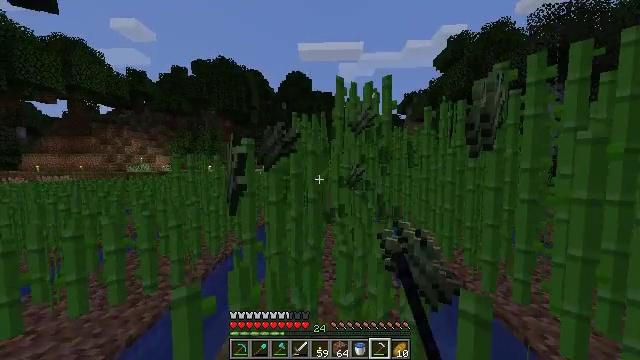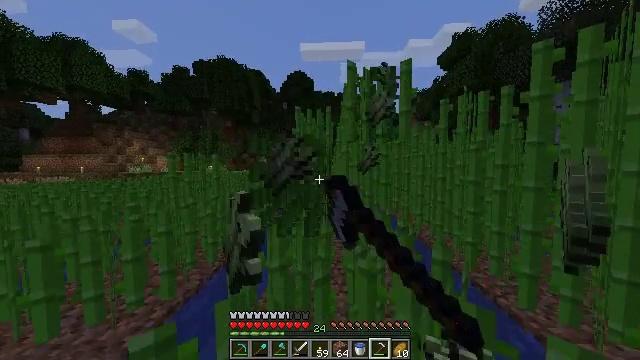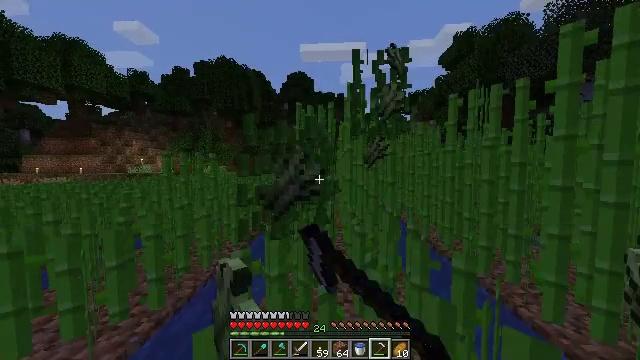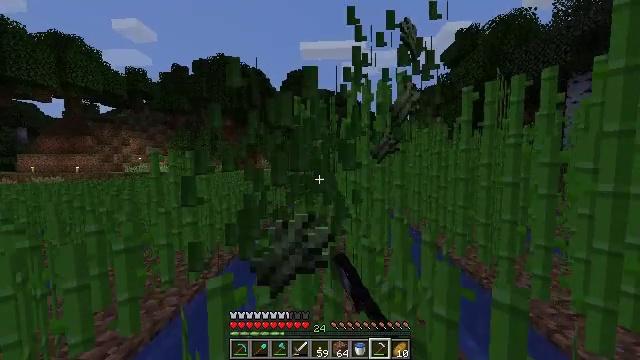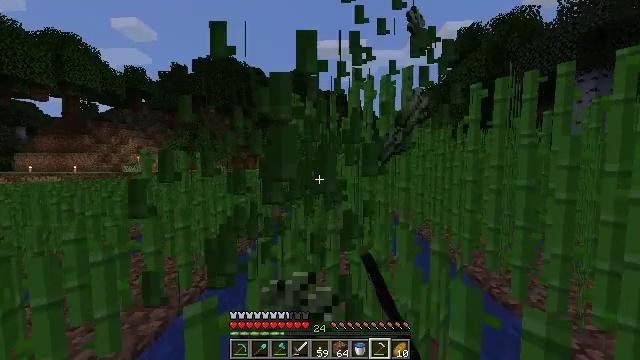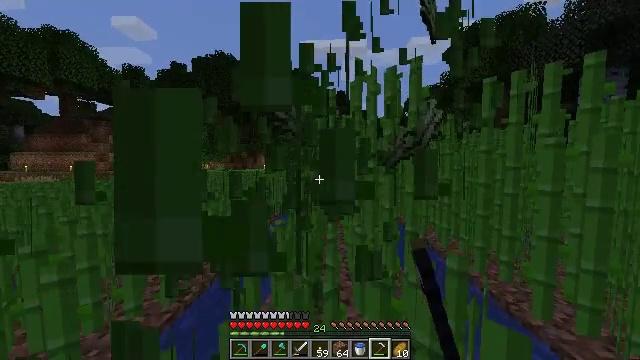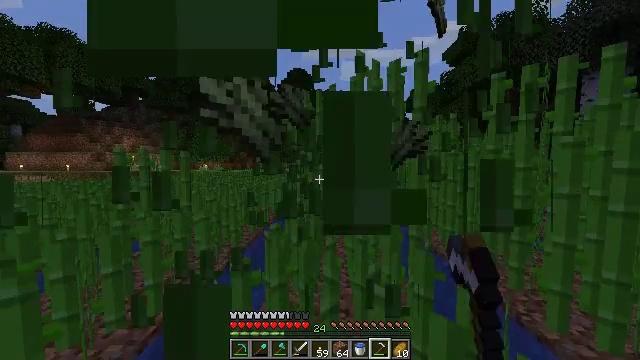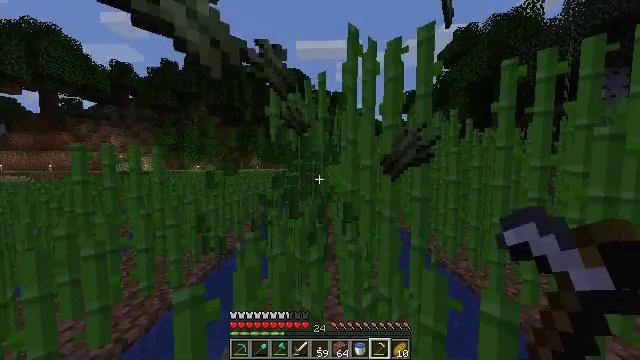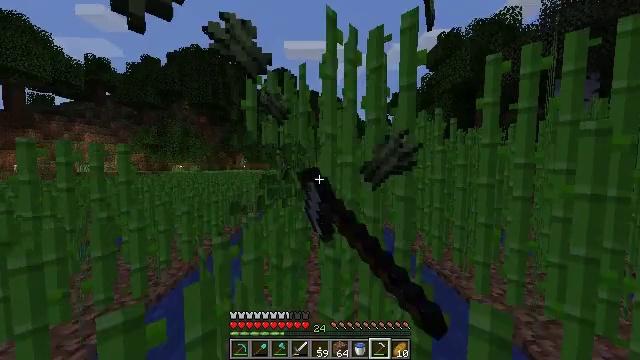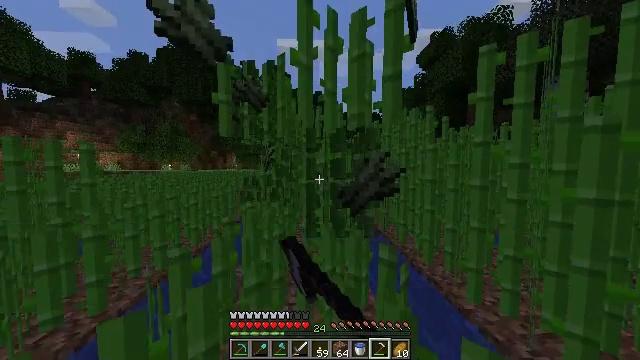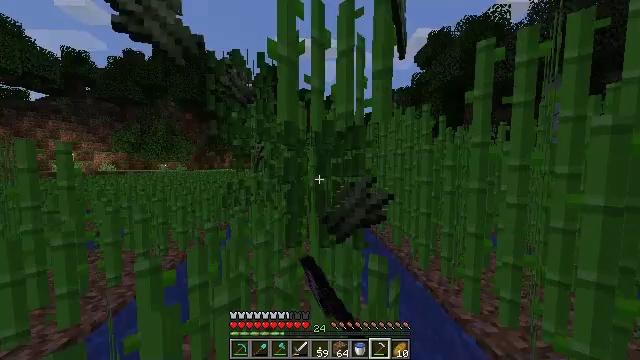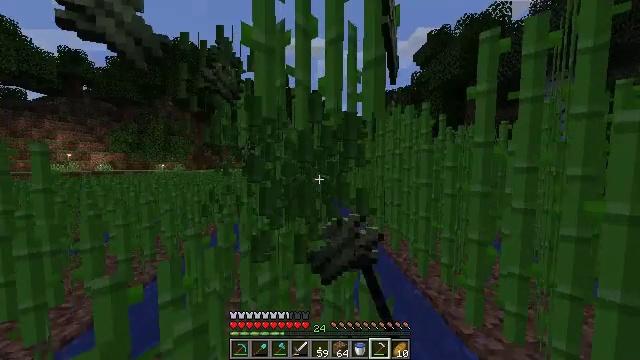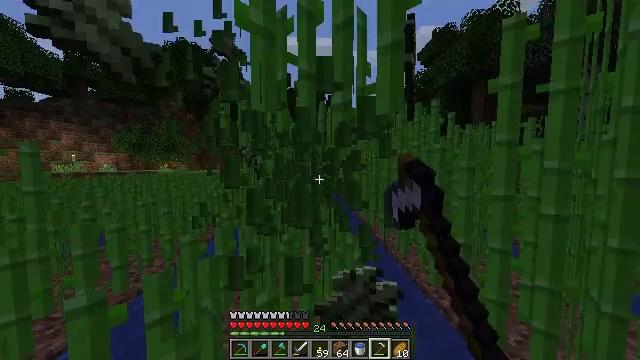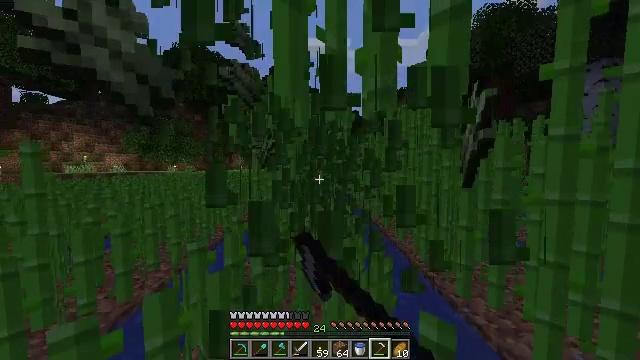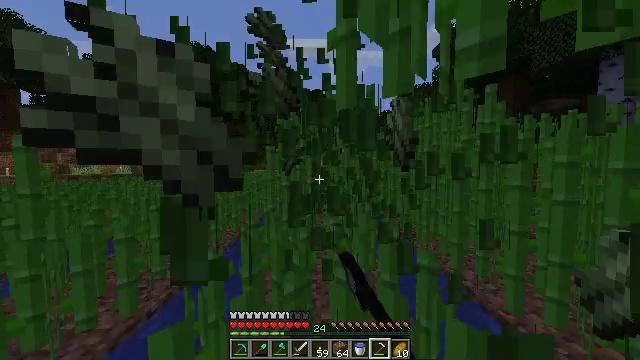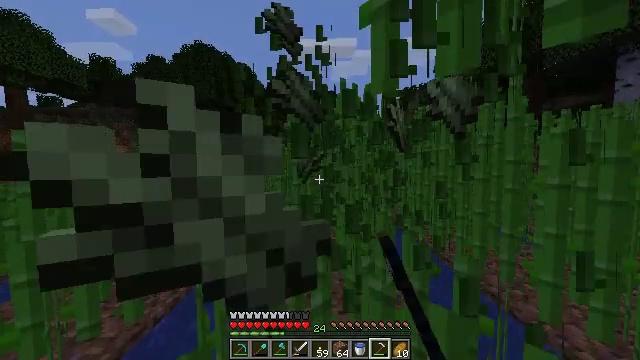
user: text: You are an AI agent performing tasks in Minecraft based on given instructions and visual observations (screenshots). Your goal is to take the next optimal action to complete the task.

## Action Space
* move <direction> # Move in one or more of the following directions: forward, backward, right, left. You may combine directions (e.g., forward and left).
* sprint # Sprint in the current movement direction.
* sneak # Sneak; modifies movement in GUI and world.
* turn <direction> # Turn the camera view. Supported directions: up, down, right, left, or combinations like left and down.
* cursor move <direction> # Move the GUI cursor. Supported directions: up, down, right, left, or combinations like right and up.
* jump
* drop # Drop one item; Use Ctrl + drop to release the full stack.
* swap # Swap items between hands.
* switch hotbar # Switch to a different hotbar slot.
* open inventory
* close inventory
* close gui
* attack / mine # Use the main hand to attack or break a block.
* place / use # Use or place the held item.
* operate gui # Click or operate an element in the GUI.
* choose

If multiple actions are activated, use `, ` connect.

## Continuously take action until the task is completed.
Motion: motion action
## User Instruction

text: Collect sugar cane near water sources.
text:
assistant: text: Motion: move forward, sprint, attack / mine
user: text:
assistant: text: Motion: move forward, sprint, attack / mine
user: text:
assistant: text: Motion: move forward, sprint, attack / mine
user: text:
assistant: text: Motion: move forward, sprint, attack / mine
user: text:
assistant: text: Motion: move forward, sprint, attack / mine
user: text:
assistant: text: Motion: move forward, sprint, attack / mine
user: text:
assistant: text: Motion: move forward and move right, sprint, turn right, attack / mine
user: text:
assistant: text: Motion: move forward and move right, sprint, turn right, attack / mine
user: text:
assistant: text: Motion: move forward and move right, sprint, turn right, attack / mine
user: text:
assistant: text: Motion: move forward and move right, sprint, attack / mine
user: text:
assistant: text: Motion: move forward and move left, sprint, attack / mine
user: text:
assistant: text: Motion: move forward and move left, sprint, attack / mine
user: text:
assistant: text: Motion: move forward and move left, sprint, turn left, attack / mine
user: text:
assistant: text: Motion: move forward and move left, sprint, attack / mine
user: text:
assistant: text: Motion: move forward and move left, sprint, attack / mine
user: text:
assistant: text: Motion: move forward, sprint, attack / mine
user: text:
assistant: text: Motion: move forward, sprint, attack / mine
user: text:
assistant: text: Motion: move forward, sprint, attack / mine
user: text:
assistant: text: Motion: move forward and move right, sprint, attack / mine
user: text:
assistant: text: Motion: move forward and move right, sprint, turn right, attack / mine
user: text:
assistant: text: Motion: move forward and move right, sprint, turn right, attack / mine
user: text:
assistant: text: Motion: move forward and move right, sprint, attack / mine
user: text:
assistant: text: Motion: move forward and move right, sprint, attack / mine
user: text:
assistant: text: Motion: move forward, sprint, attack / mine
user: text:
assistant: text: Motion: move forward, sprint, attack / mine
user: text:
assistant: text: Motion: move forward, sprint, turn left, attack / mine
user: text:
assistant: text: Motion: move forward and move left, sprint, turn left, attack / mine
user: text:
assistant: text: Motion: move forward and move left, sprint, turn left, attack / mine
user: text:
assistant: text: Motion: move forward and move left, sprint, turn left, attack / mine
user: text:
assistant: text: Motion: move forward and move left, sprint, turn left, attack / mine